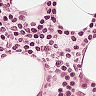
Metastatic tissue present: no